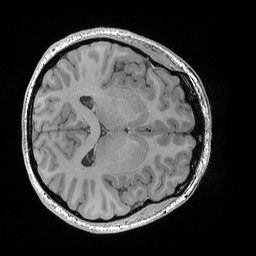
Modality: T1w
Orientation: axial
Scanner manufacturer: siemens
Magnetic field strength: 3 T
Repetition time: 0.02 s
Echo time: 0.00492 s